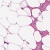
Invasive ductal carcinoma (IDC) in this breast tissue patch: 0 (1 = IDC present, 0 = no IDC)